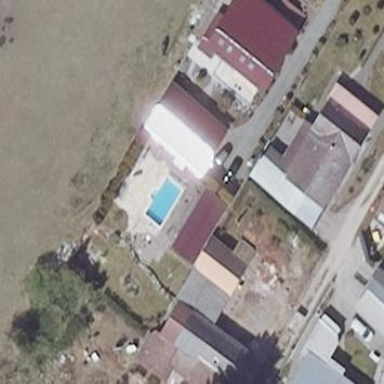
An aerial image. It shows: Simple house.